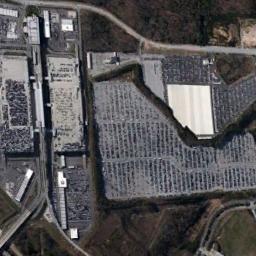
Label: parking_lot